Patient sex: M
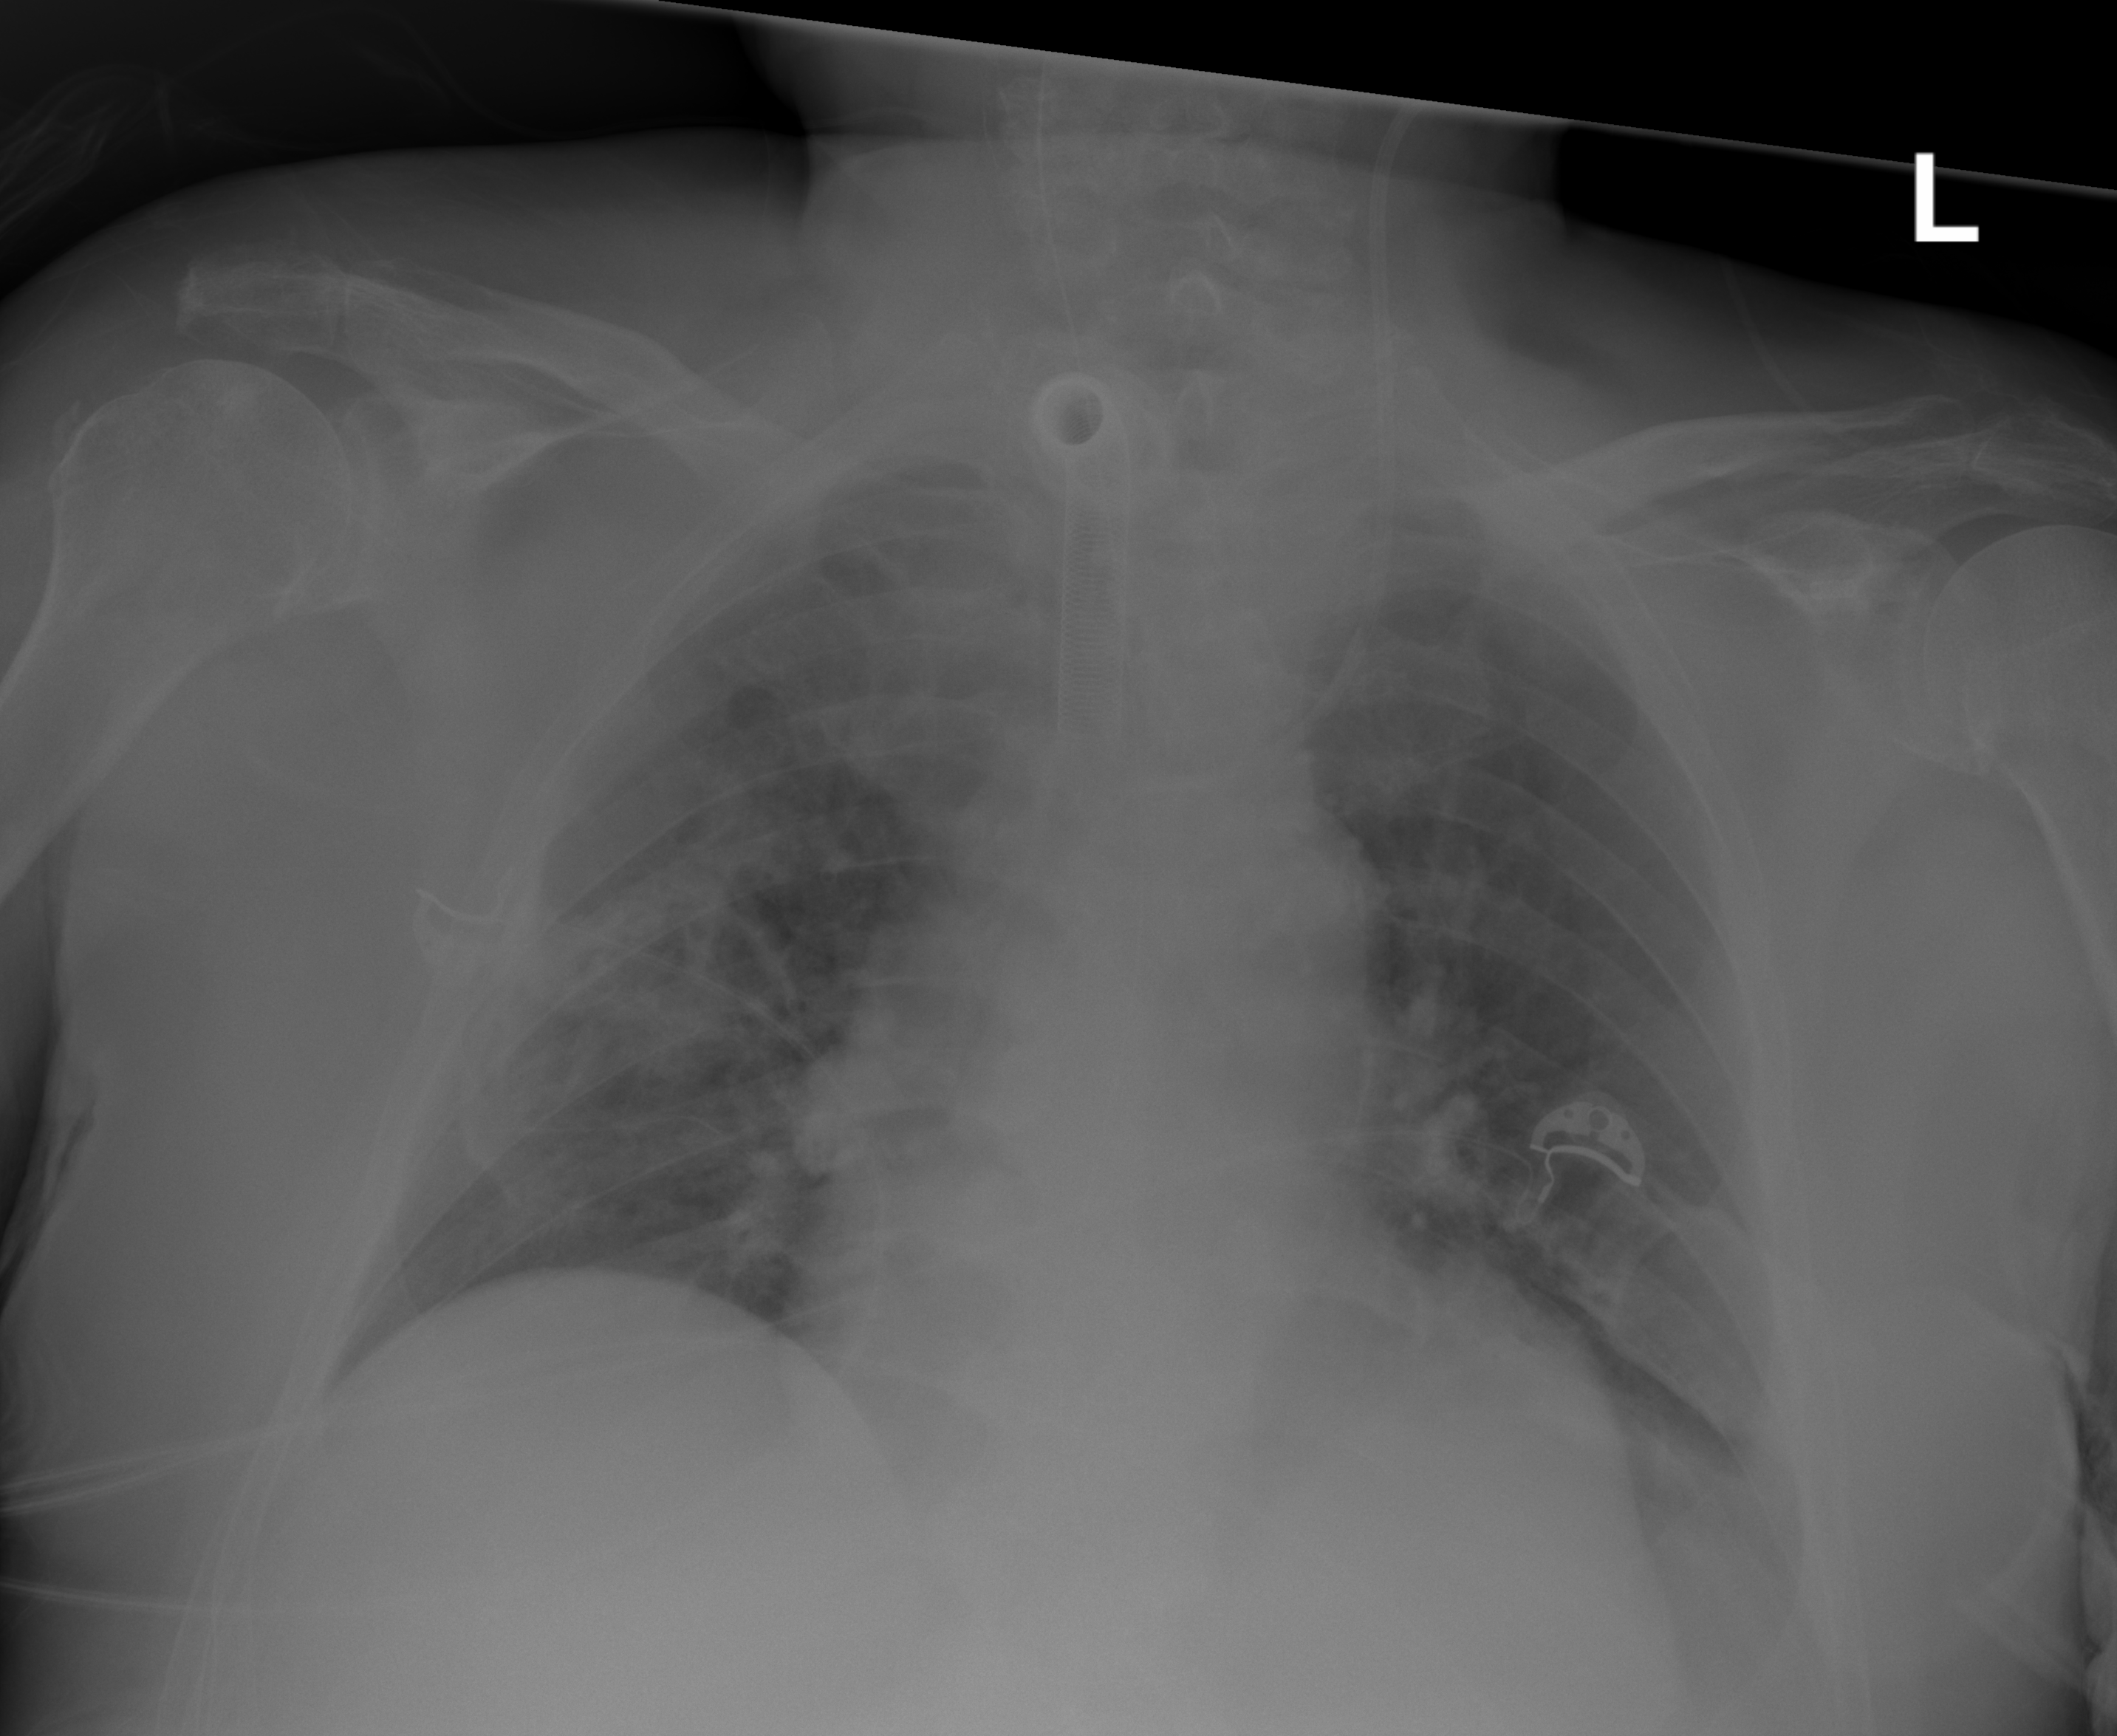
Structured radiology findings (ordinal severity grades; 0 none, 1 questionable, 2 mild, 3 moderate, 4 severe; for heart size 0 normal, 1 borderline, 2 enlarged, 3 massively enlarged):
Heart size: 3
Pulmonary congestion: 2
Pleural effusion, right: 0
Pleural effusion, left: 2
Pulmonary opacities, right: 0
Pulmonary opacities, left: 0
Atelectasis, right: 0
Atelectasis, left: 2